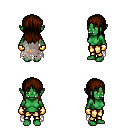
a pixel art fantasy rpg character, female body template, orc, green skin, gray tattered cape, gold greaves, brown unkempt hairstyle, gold gloves, four views (front, back, left, right), 2x2 character sprite sheet, small pixel art, hard edges, no anti-aliasing